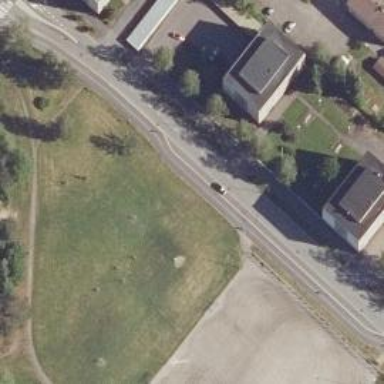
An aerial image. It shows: Disc golf basket.